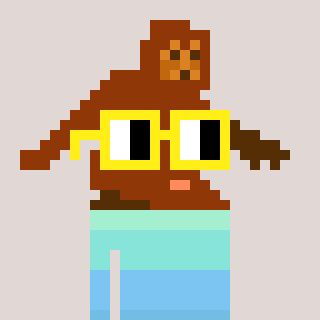
a pixel art character with square yellow glasses, a bigfoot-shaped head and a grayscale-colored body on a warm background